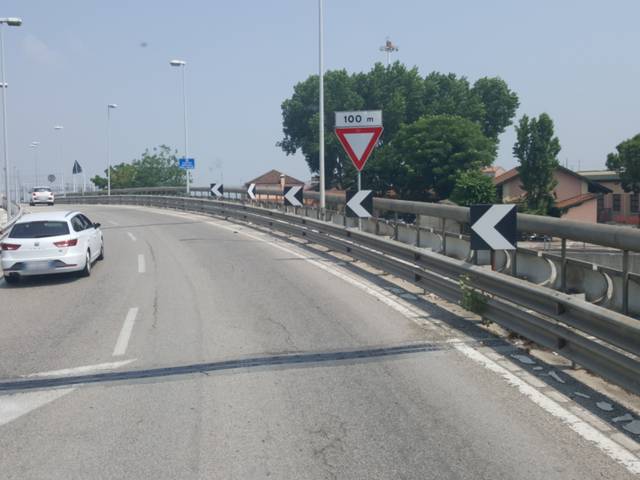
Region: Italy
Coordinates: 45.441, 12.315